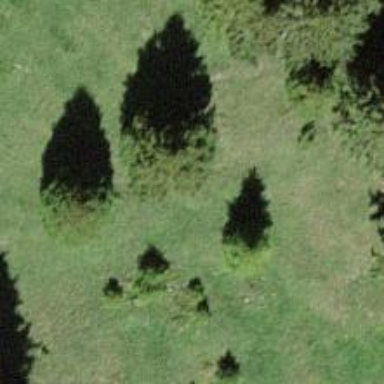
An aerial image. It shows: Needle-leaved tree in nature.